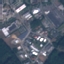
Label: Industrial